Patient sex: F
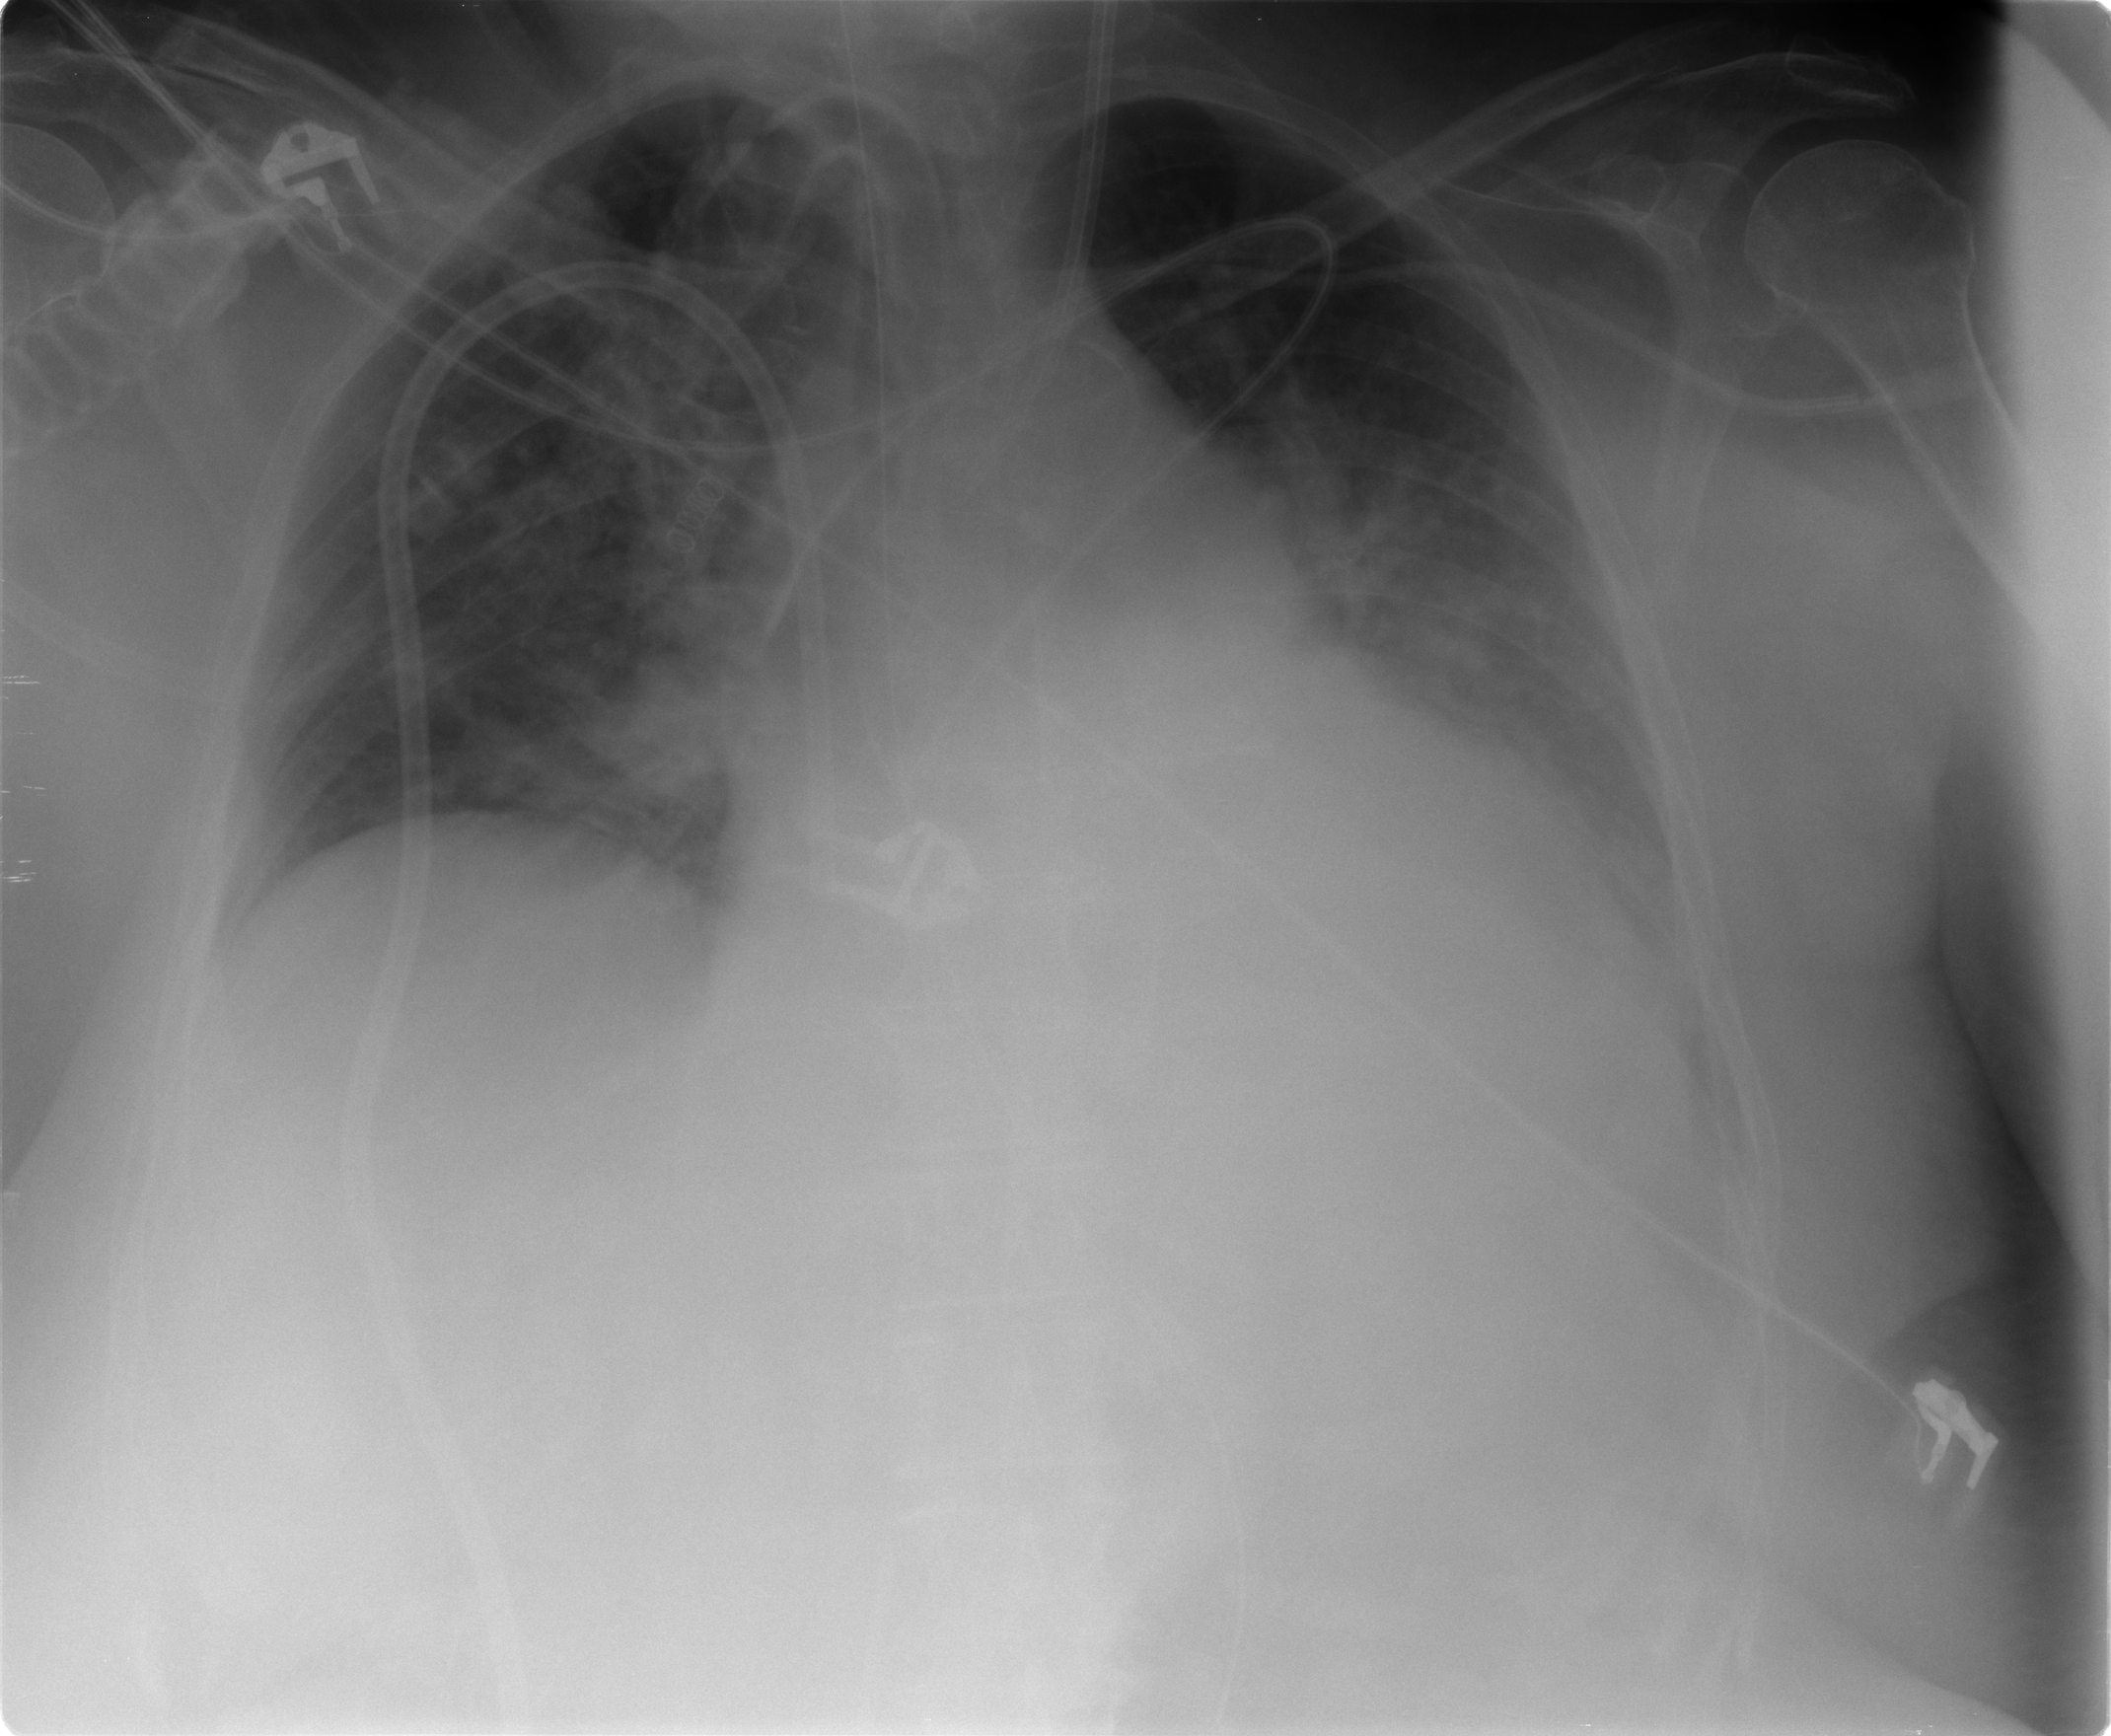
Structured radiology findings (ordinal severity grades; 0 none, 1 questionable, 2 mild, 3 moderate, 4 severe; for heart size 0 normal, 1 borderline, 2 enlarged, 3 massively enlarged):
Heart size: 1
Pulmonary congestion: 2
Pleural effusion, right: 0
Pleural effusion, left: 1
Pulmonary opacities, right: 0
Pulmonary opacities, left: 1
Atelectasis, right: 2
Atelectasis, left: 2